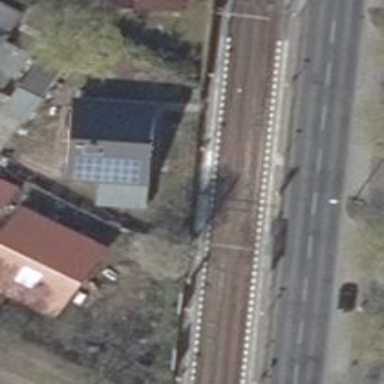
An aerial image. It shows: Tram stop position for public transport.